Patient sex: M
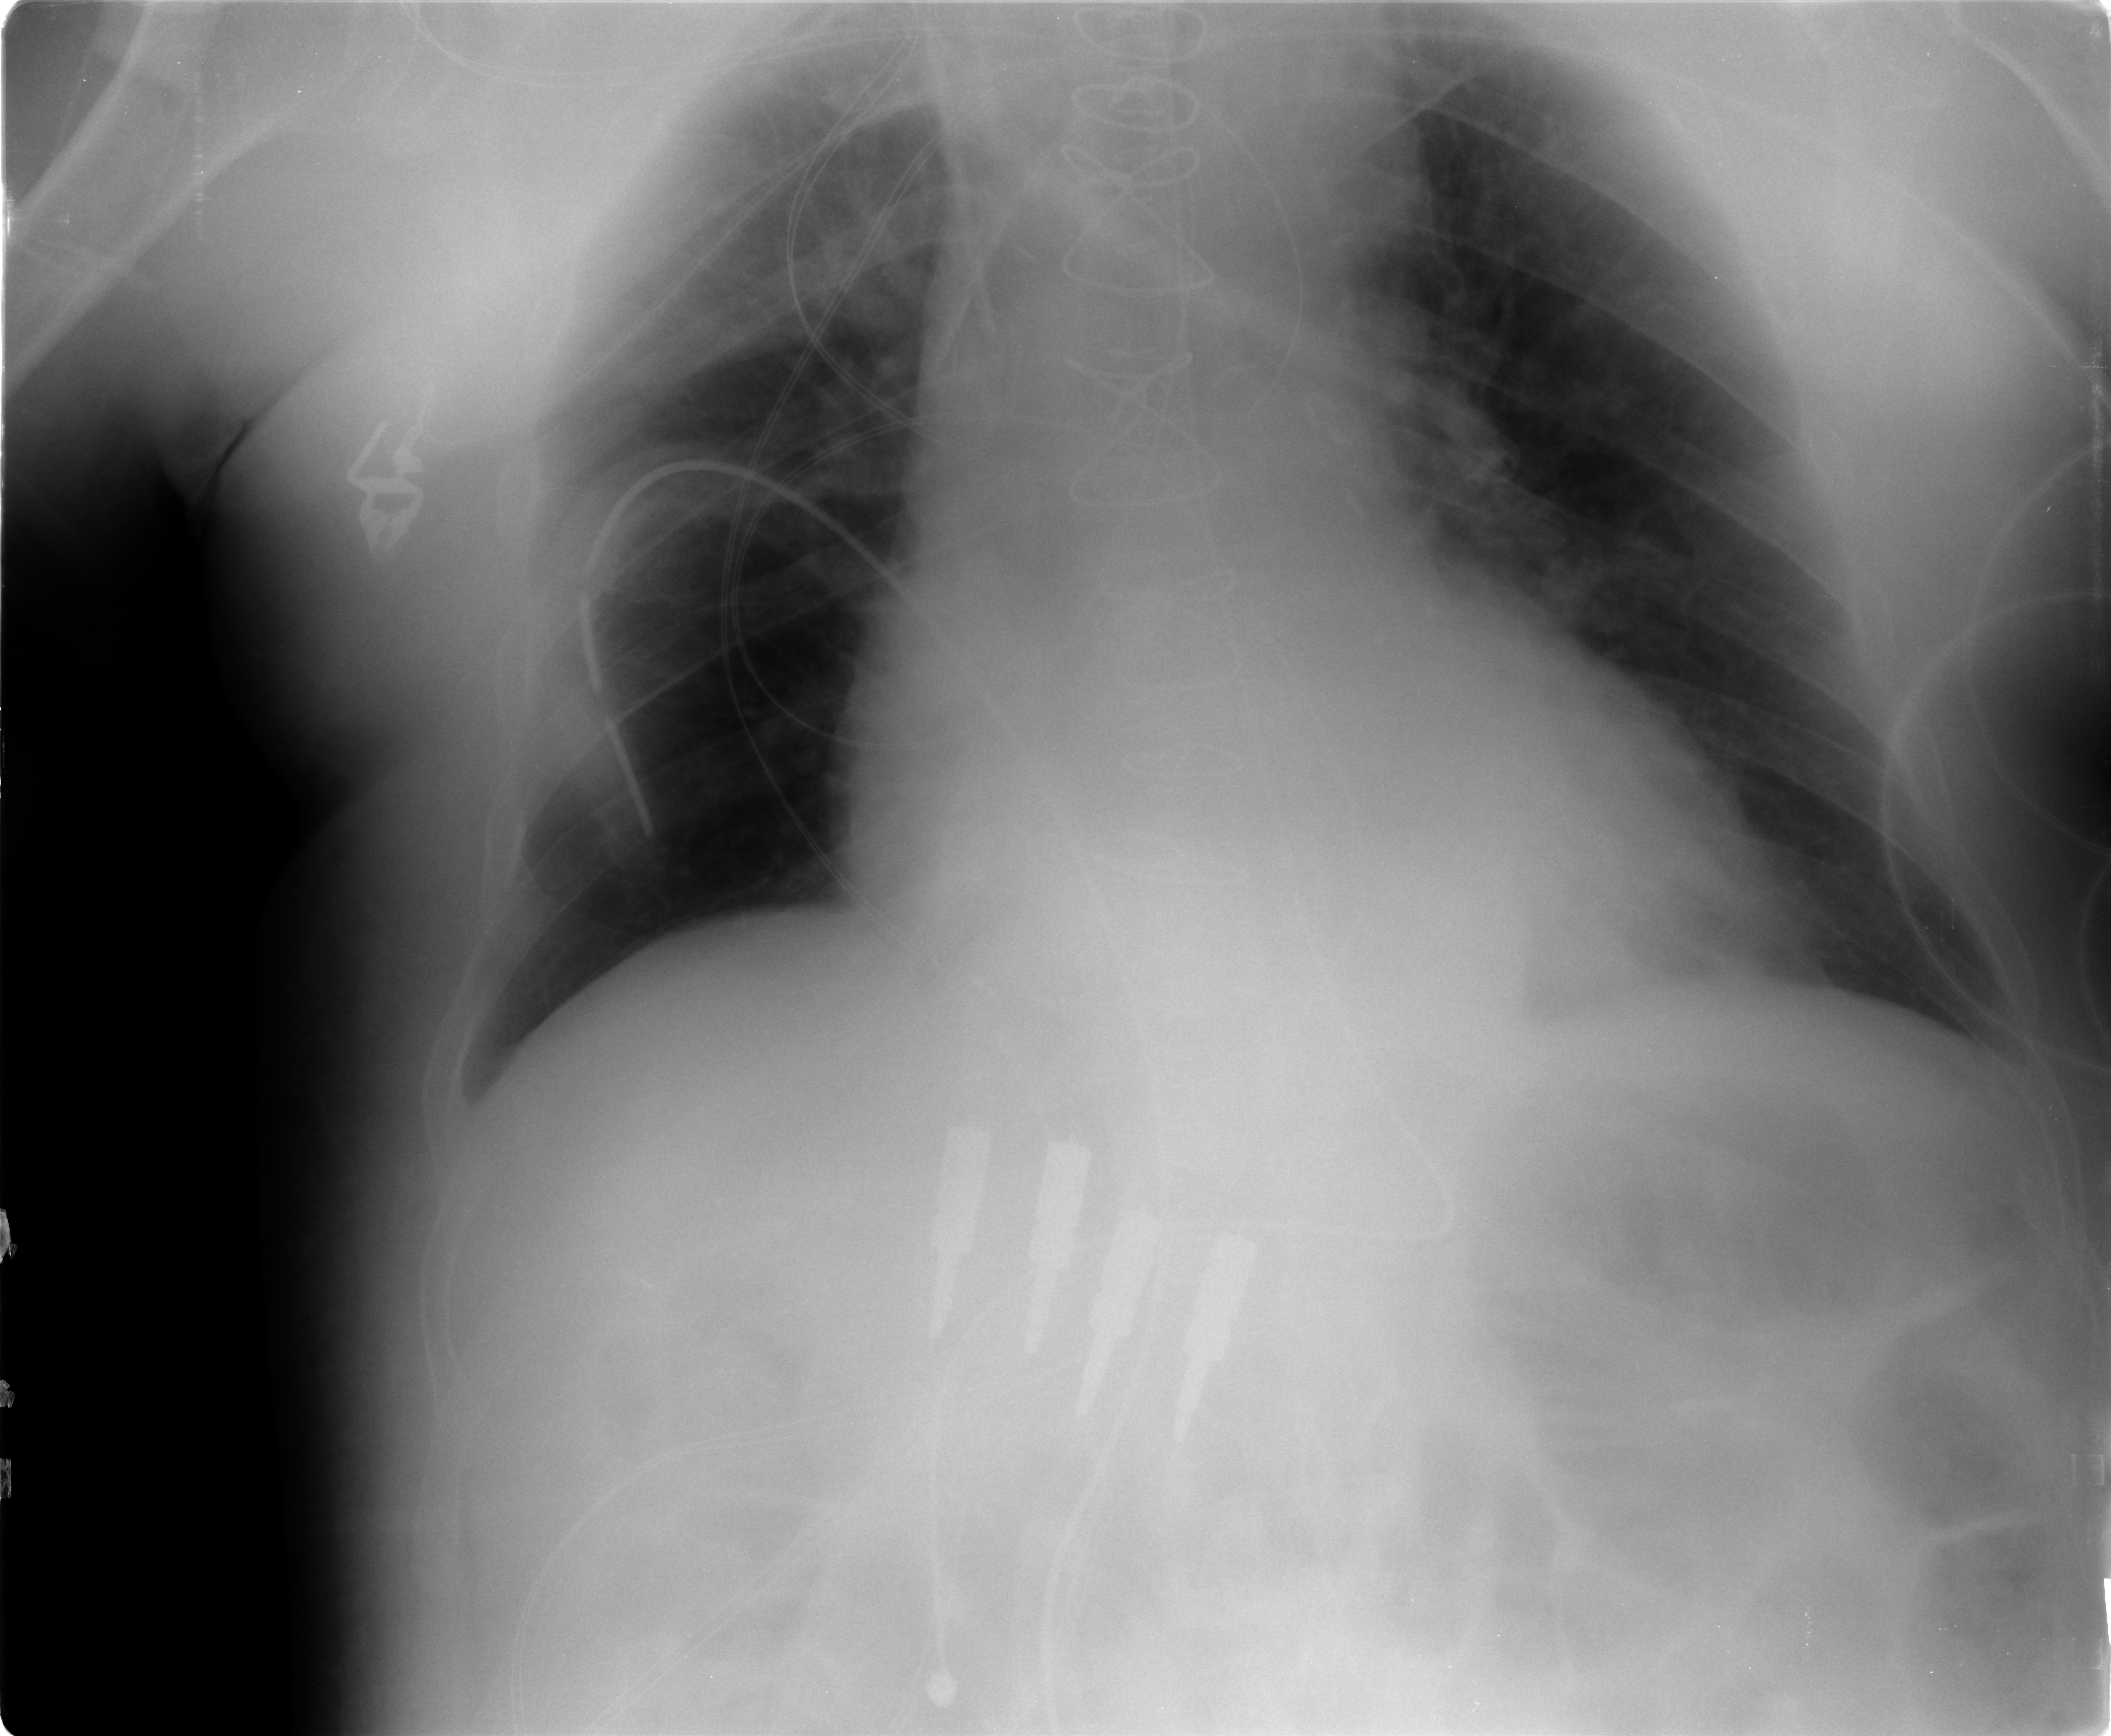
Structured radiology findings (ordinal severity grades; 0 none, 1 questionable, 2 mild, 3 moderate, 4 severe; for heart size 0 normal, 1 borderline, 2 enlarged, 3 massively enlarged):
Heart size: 2
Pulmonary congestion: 0
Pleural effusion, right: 0
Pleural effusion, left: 0
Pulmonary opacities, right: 0
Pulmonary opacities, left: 0
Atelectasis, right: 2
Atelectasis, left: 2